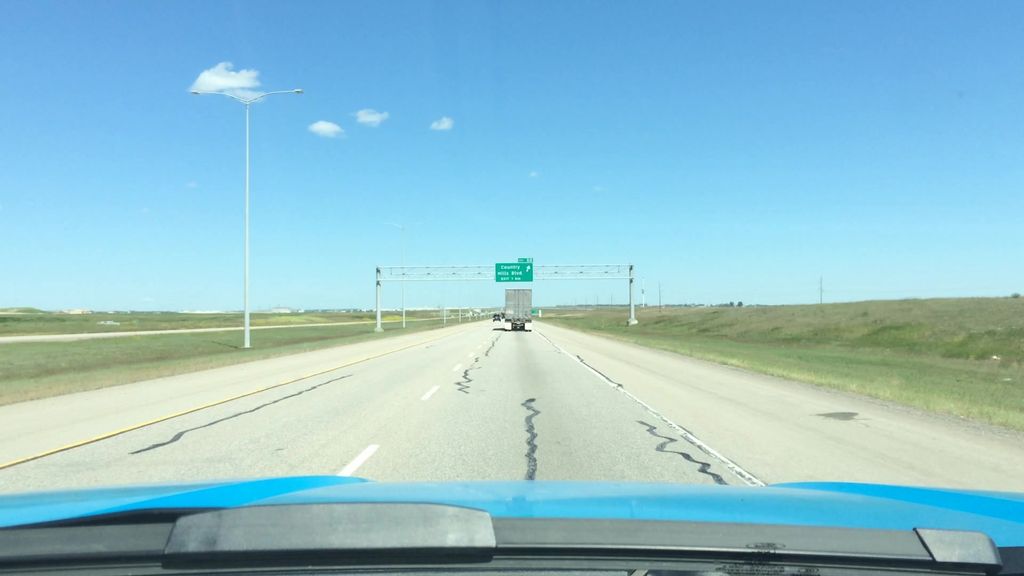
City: calgary